RGB frame:
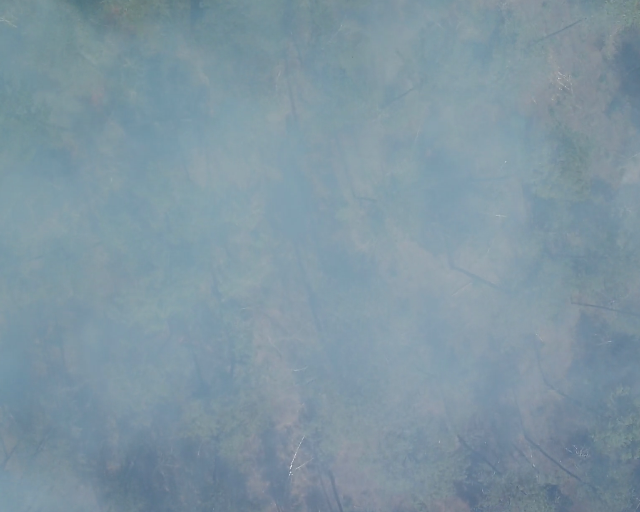
Thermal frame:
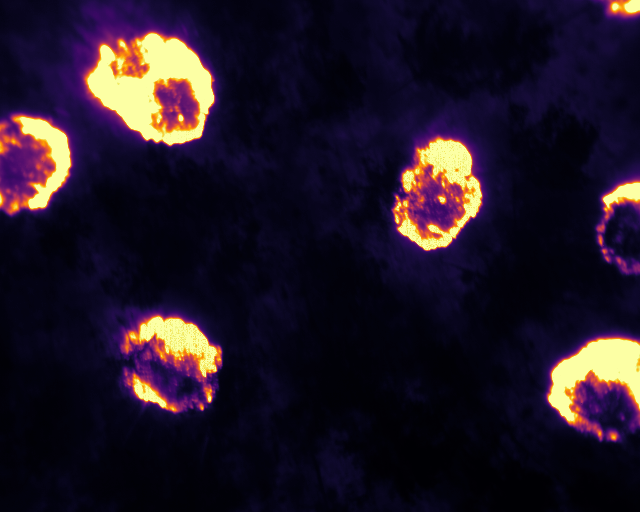
Captured: 2026-02-26 02:28:17
Pixels at or above 80 °C: 33860 (fraction of frame: 0.1033)